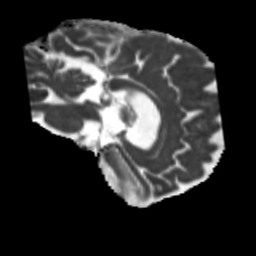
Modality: MD
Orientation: sagittal
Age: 64
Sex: male
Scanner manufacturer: siemens
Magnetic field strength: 3 T
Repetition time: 5.25 s
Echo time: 0.08 s